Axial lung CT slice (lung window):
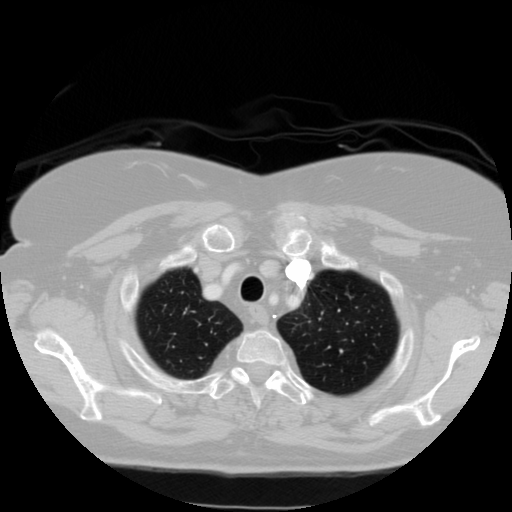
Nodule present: no